Here is a 2-D grayscale rendering of raw bearing vibration samples (signal-to-image). Determine the bearing's health state. Answer with exactly one of: normal, inner_race, outer_race, ball.
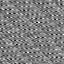
Answer: outer_race